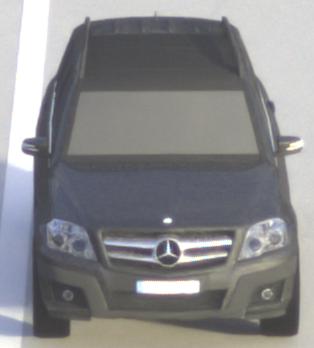
Make: Mercedes-Benz
Model: GLK 280
Detailed model: GLK-Class (204)
Model produced from: 2008/10
Model produced until: 2009/04
Doors: 5
Color: gray
Road condition: dry road
Daytime: morning or afternoon
Contrast: medium contrast